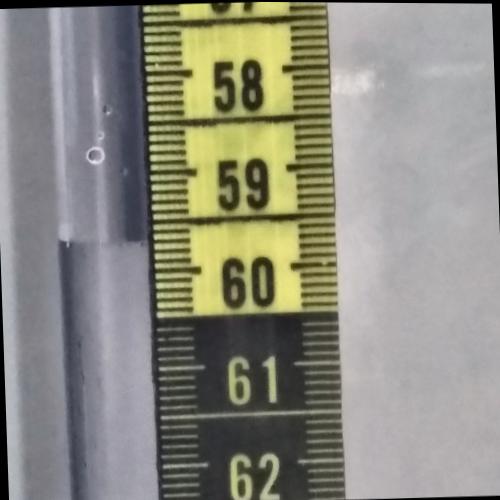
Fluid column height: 59.7 cm